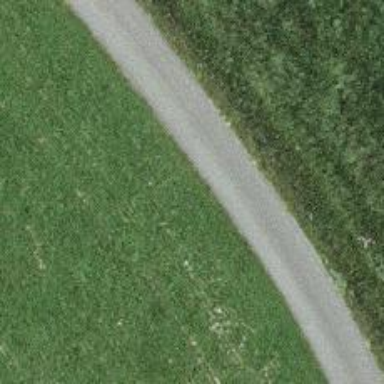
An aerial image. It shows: Track road with grade3 tracktype.